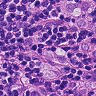
Metastatic tissue present: yes